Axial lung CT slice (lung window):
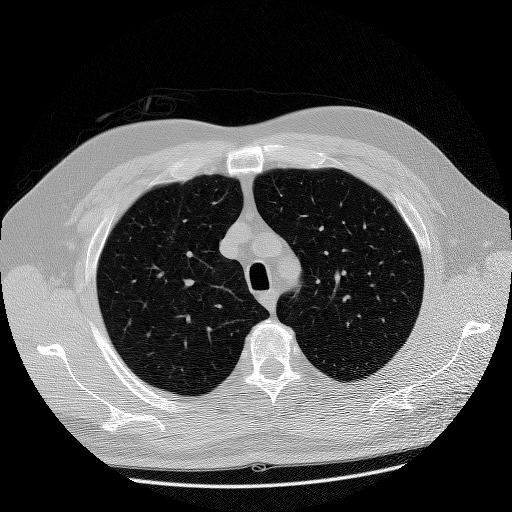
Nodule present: no